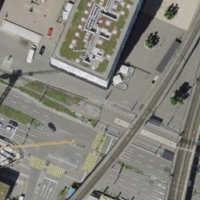
EUNIS habitat code: 57
Species observed at this site:
Malva sylvestris
Cirsium arvense